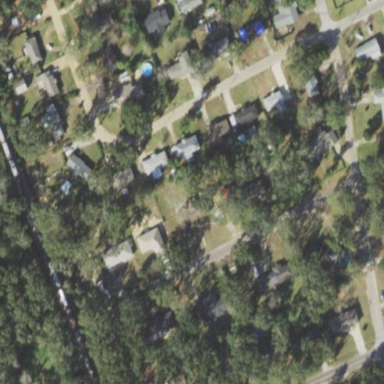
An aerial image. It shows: This residential area consists of single-family homes.